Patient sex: M
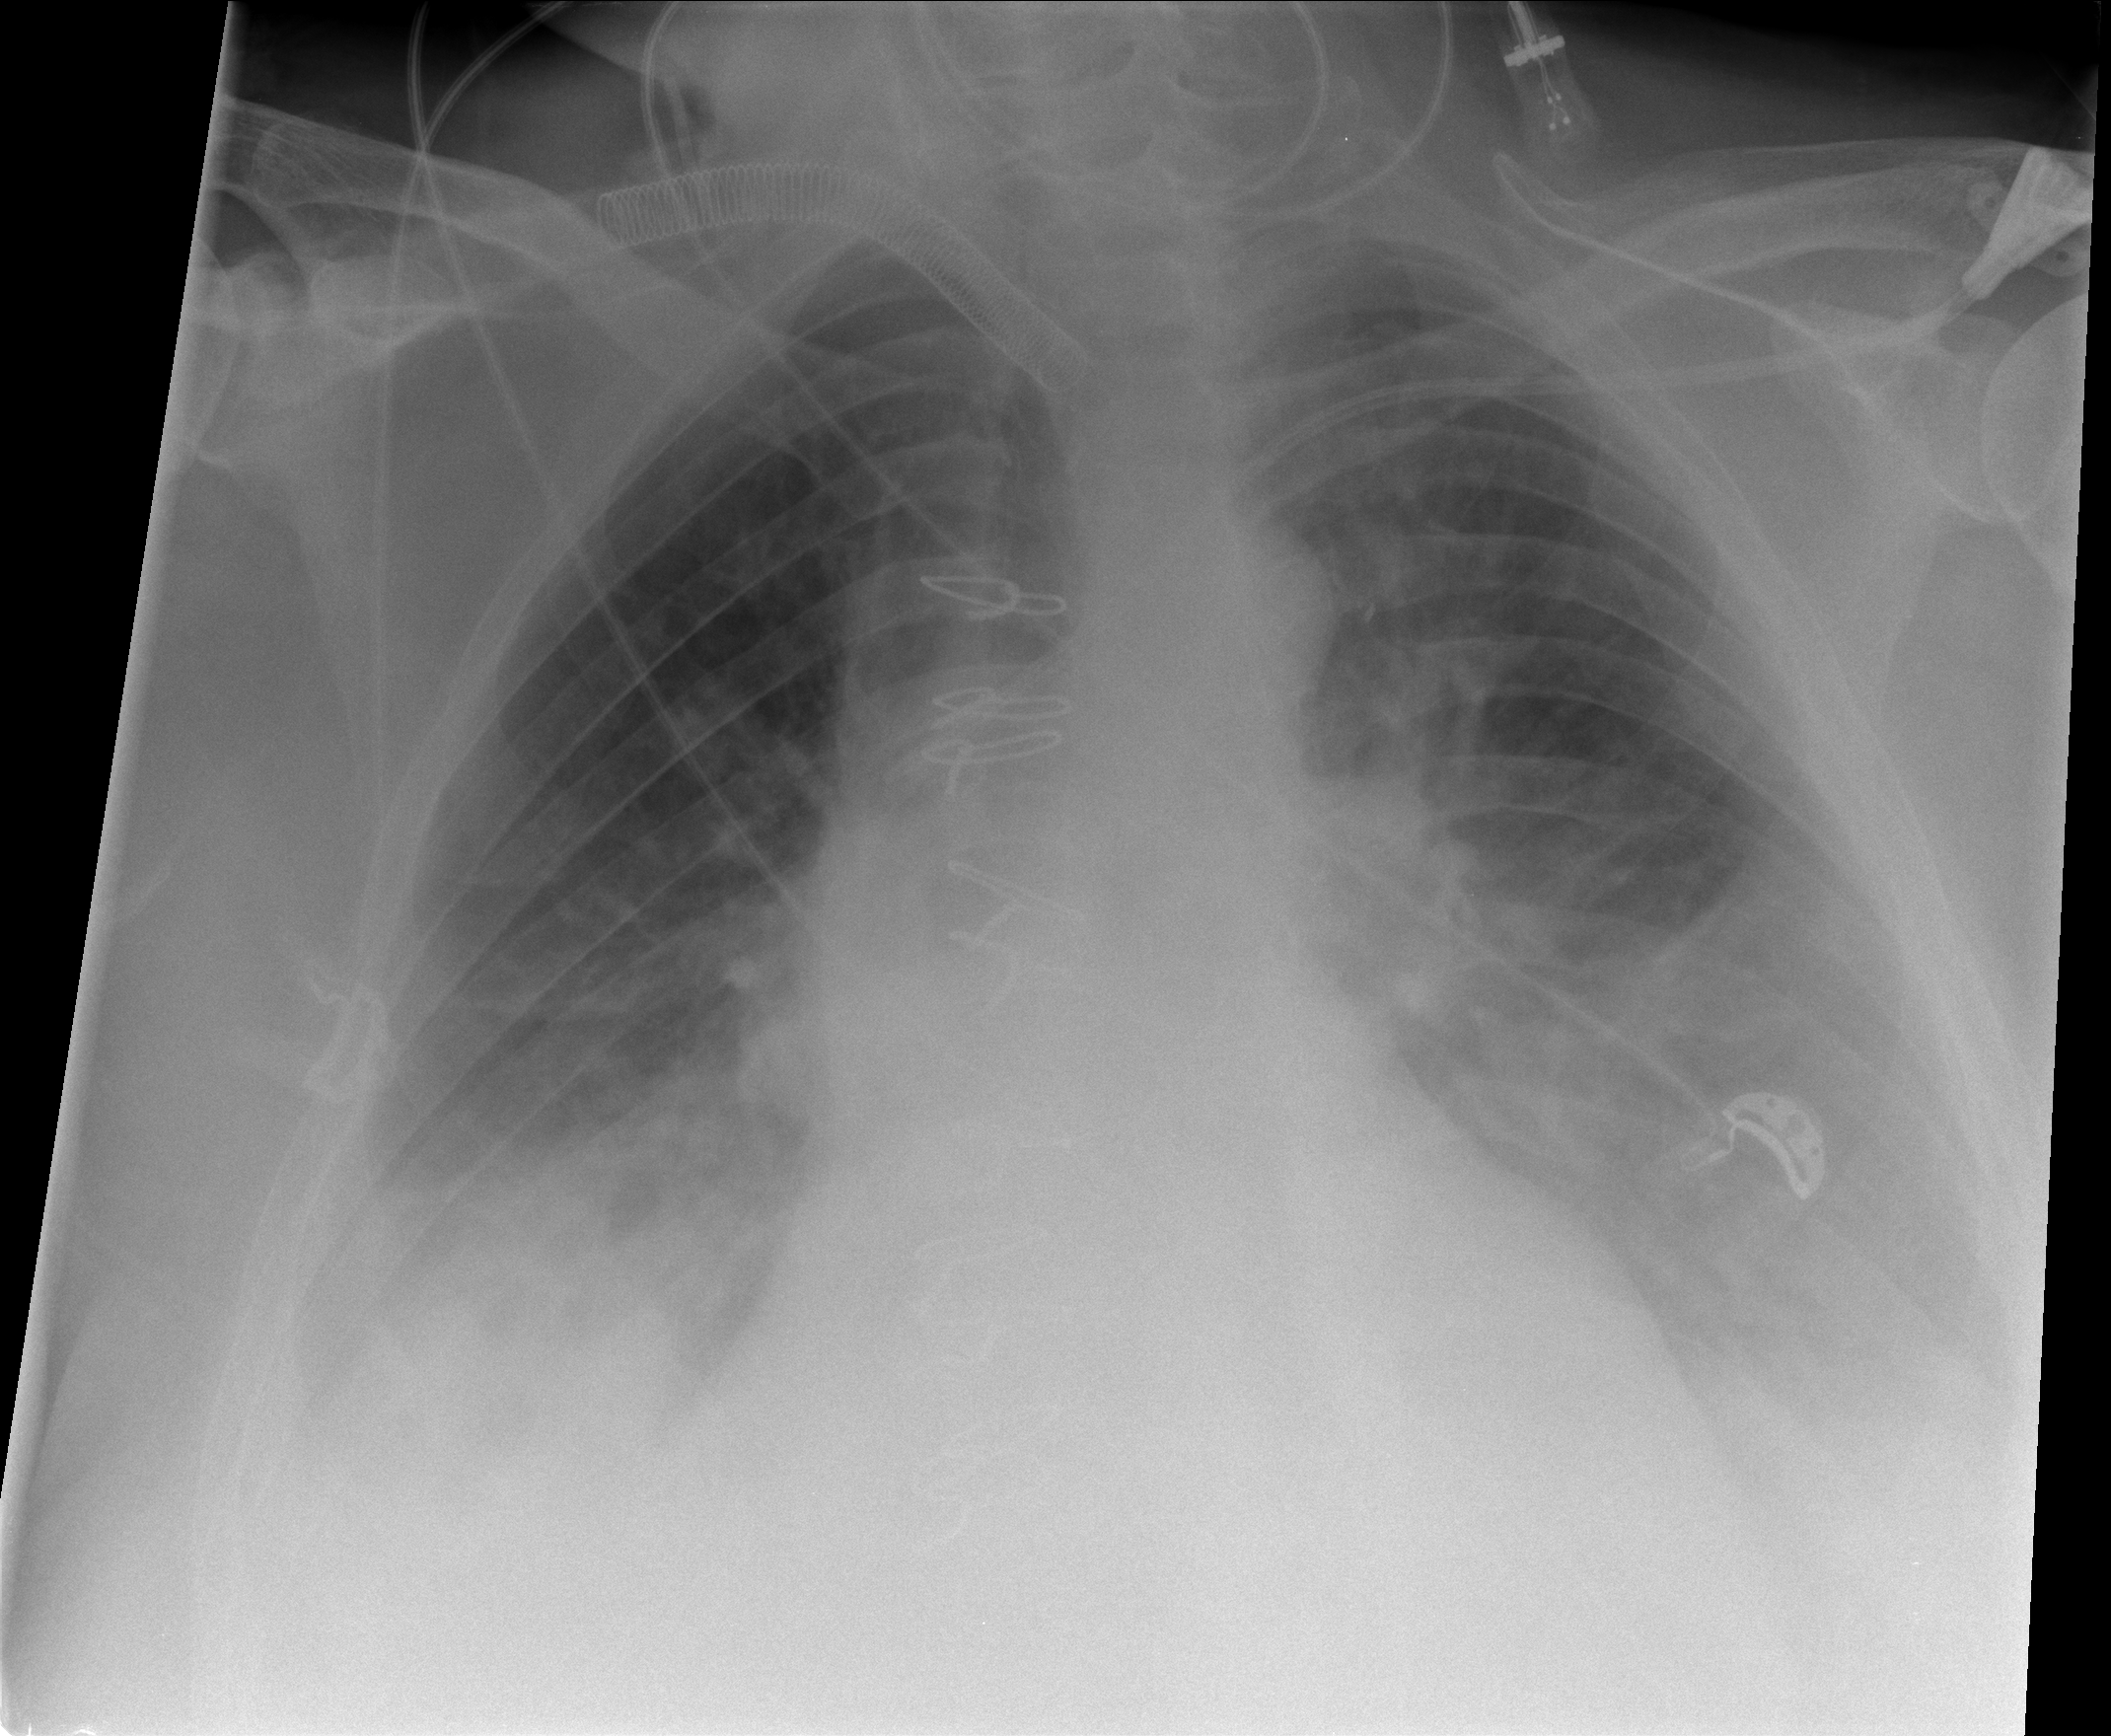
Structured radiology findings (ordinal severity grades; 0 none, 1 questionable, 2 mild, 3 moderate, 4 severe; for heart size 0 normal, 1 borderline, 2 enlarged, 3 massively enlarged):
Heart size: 2
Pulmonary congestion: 0
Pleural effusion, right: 3
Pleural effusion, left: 3
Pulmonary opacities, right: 0
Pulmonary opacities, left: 0
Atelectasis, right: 2
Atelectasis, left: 2